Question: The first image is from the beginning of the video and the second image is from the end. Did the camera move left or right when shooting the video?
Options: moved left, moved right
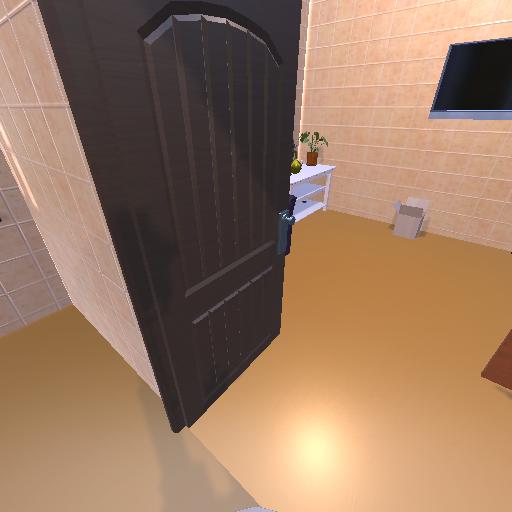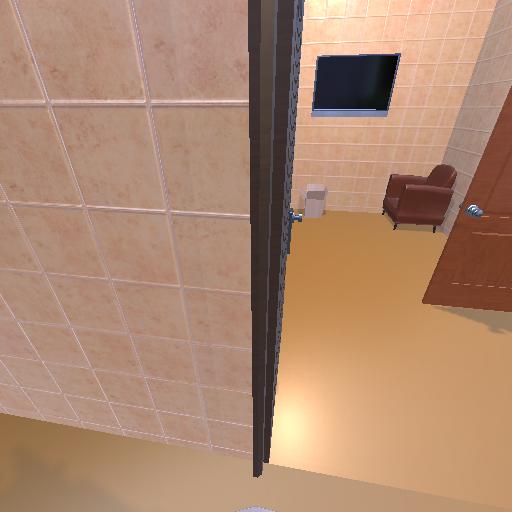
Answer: moved left